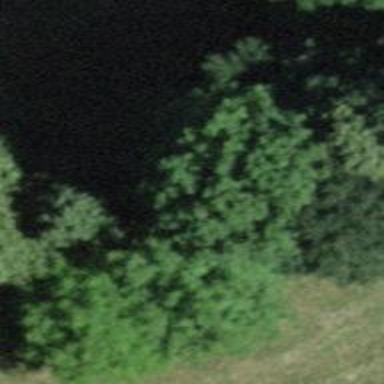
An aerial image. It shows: Brown bench.